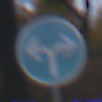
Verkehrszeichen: VorgeschriebeneFahrtrichtungRechtsOderLinks
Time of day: MorningAfternoon
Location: Outdoor (Urban)
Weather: Overcast
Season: NotSpecified
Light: Natural